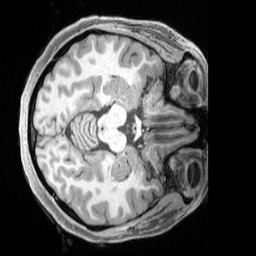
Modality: T1w
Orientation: axial
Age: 27
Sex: female
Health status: healthy
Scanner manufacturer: siemens
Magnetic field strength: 3 T
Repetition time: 2.4 s
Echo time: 0.00222 s